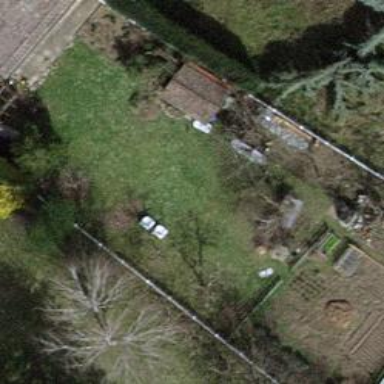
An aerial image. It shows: Garden surrounded by fence.